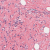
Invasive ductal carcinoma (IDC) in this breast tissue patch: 1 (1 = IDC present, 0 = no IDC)